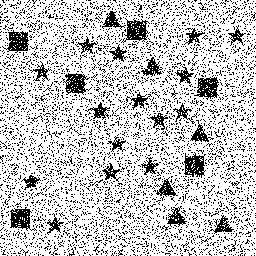
Squares: 6
Triangles: 6
Stars: 15
Total shapes: 27